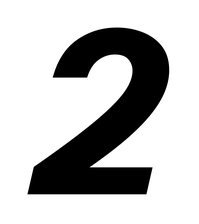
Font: InstrumentSans-Italic_Bold_Italic